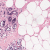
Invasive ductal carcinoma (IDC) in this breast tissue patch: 0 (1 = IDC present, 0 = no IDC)